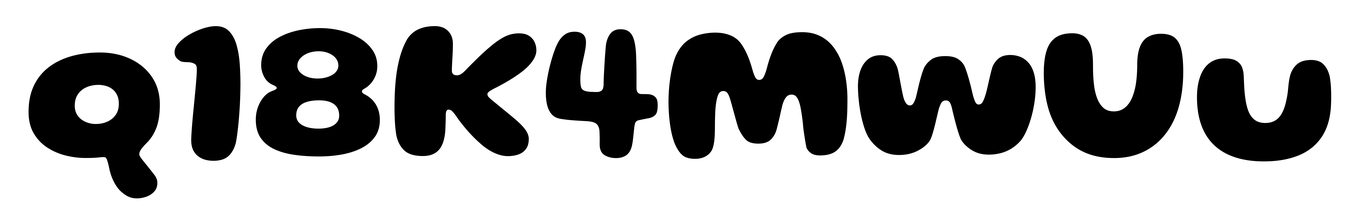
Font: Gluten_Bold